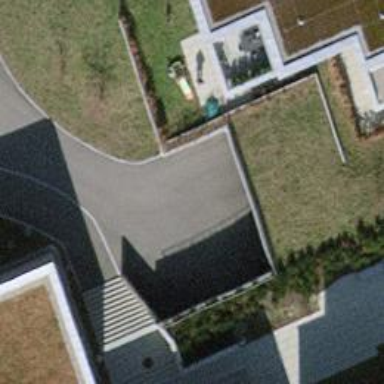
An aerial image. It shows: Parking entrance.